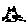
Label: cat